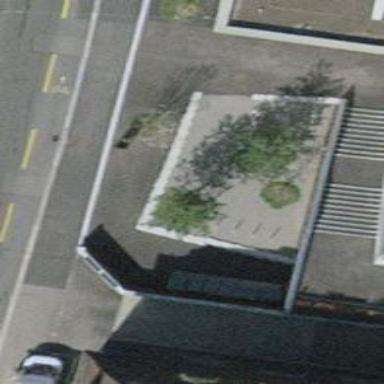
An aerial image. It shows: Bicycle parking area with stands available.